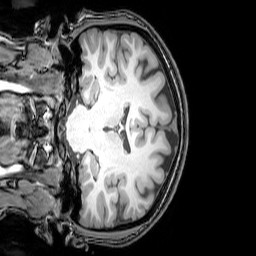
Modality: T1w
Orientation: coronal
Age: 24
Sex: female
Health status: healthy
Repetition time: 0.081 s
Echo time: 0.037 s